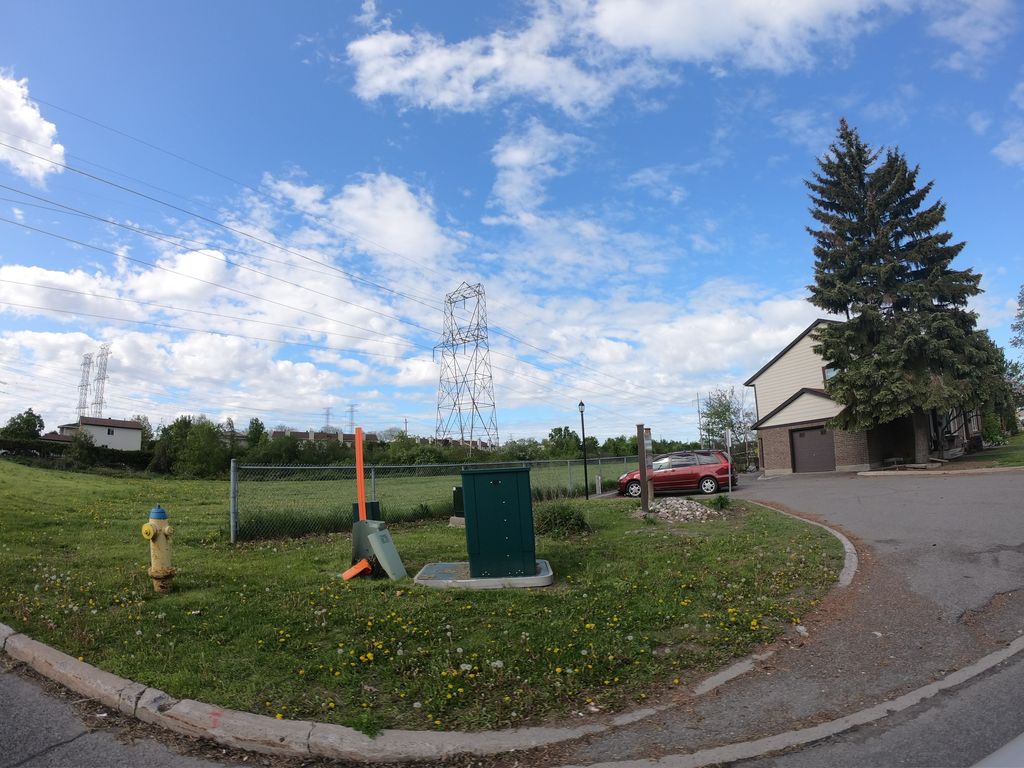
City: ottawa-gatineau